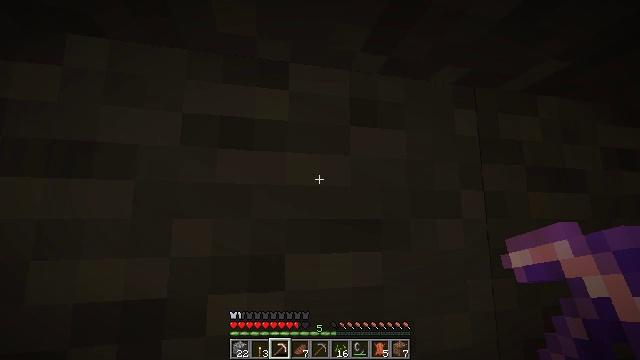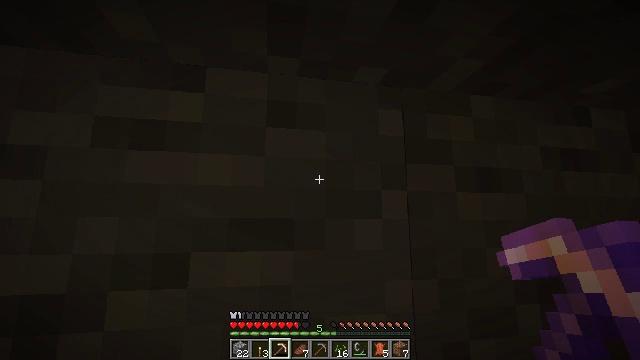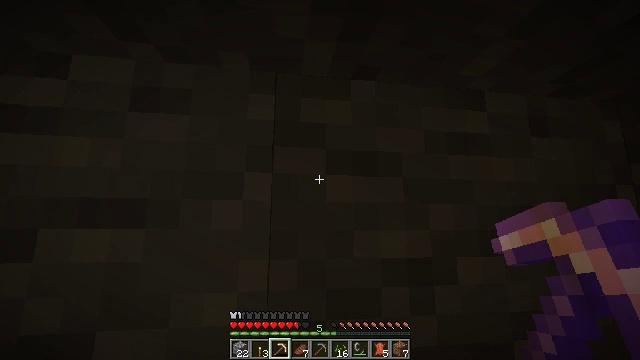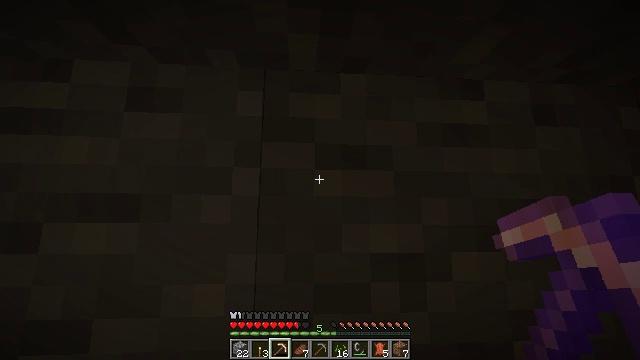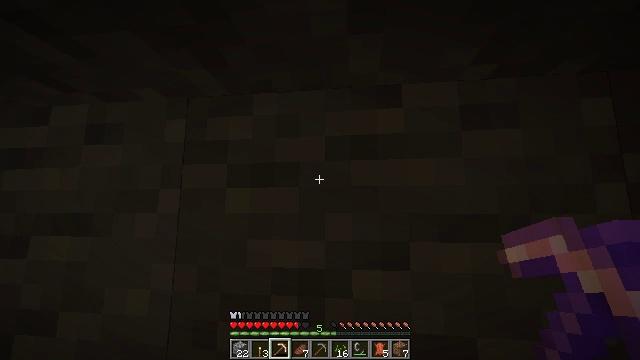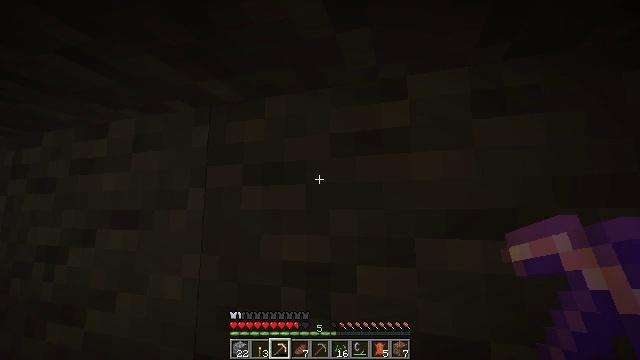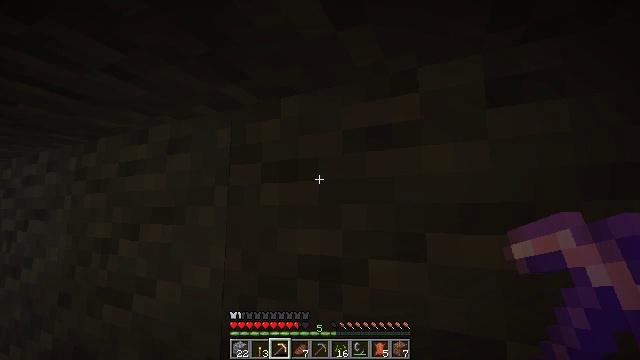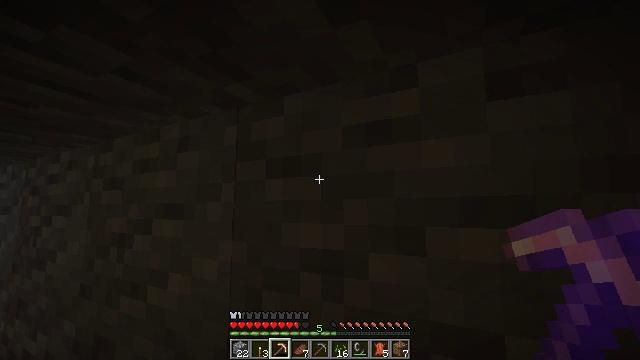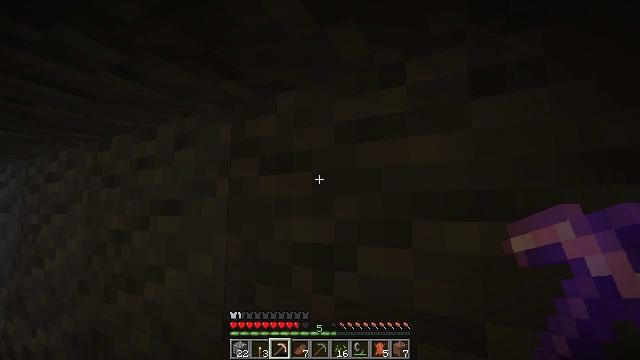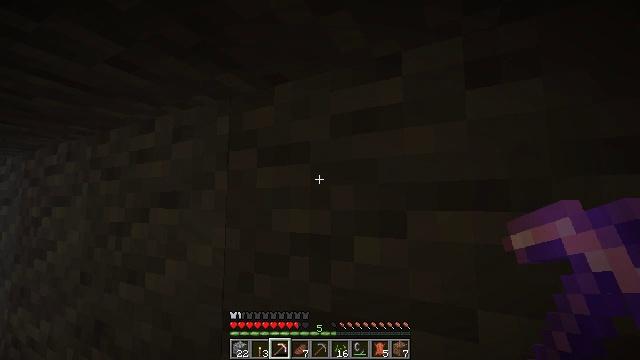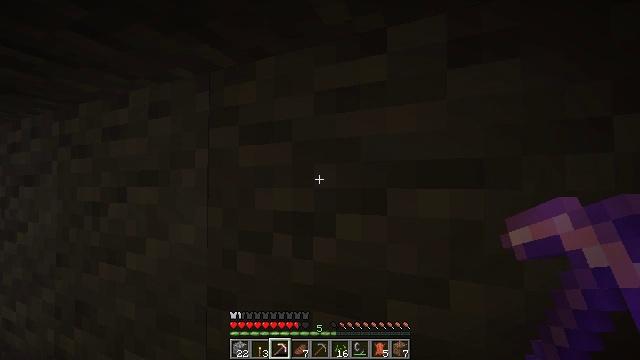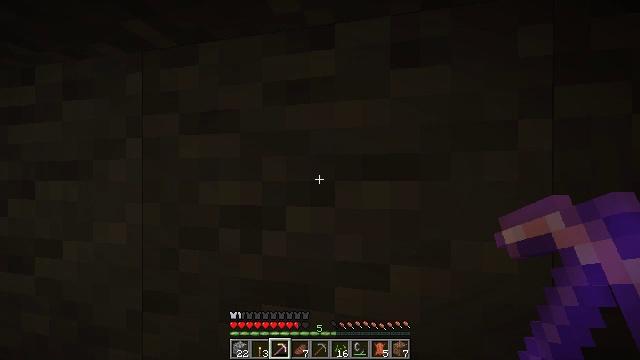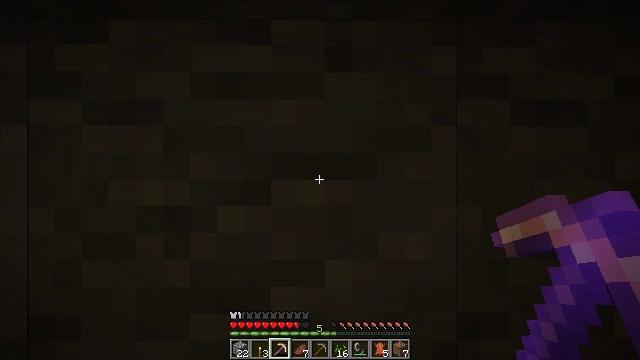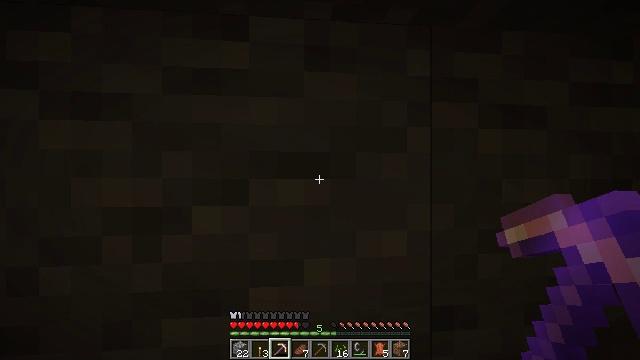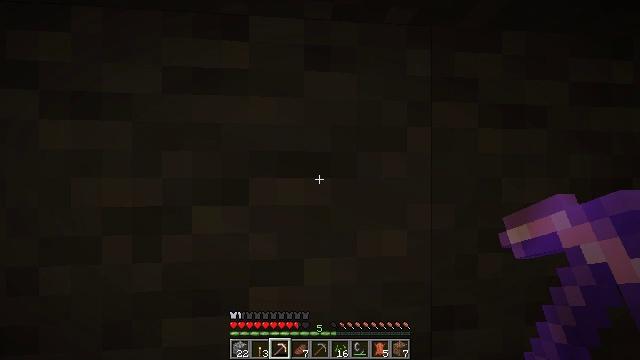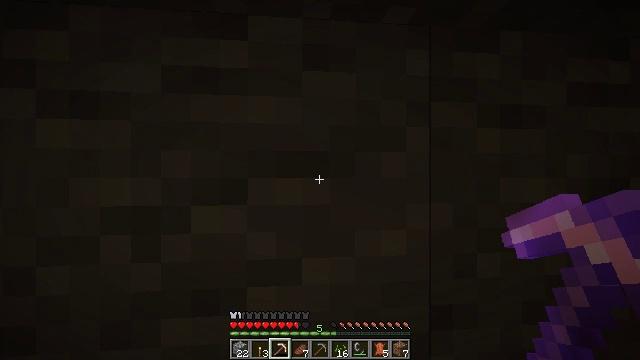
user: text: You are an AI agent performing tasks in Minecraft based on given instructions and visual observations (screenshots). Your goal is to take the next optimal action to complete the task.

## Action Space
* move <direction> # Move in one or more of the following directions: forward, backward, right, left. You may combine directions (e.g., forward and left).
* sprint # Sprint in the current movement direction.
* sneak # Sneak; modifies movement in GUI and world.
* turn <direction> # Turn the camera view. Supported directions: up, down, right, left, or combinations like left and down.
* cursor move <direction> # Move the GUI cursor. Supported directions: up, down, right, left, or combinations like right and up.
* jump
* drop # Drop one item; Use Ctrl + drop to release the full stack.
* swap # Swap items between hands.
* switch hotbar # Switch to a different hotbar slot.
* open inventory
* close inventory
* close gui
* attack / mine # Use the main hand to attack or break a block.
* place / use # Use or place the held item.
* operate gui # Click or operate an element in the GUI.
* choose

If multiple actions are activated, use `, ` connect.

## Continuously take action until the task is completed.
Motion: motion action
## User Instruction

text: Extract andesite from a cave or mountain.
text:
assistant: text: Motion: move right, turn left and up
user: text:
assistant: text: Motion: move right, turn left
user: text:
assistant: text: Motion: move right, turn left
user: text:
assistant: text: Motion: move right, turn left and down
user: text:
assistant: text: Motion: turn left
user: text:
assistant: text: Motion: turn left
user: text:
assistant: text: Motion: turn left
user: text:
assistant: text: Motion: no_op
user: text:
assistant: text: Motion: turn down
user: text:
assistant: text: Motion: turn right and down
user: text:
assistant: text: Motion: turn right and down
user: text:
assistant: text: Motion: turn right
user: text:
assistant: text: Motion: turn right
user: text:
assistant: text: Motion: no_op
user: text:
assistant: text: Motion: no_op
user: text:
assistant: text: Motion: attack / mine
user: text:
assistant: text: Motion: attack / mine
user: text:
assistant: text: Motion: attack / mine
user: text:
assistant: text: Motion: no_op
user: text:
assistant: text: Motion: no_op
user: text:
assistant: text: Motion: turn left
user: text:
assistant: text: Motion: no_op
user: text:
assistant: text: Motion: no_op
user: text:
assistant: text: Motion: no_op
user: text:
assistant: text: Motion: no_op
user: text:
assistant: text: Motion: attack / mine
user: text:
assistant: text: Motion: attack / mine
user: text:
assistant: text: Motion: attack / mine
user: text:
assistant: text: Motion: attack / mine
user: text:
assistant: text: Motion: attack / mine